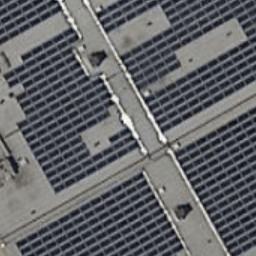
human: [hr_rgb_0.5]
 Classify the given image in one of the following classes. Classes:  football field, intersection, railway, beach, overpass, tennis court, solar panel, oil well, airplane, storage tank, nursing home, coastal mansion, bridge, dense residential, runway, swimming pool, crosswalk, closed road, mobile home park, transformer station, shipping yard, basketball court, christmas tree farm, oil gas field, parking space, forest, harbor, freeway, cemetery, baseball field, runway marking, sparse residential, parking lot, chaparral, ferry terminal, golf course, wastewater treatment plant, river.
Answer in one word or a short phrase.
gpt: solar panel